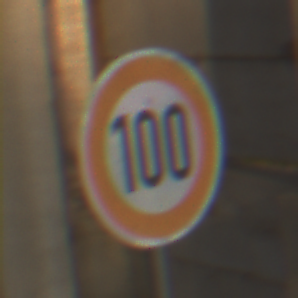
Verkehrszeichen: Geschwindigkeit100
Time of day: SunriseSunset
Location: Roofed (Suburban)
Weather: Clear
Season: NotSpecified
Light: Natural